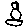
Label: bird